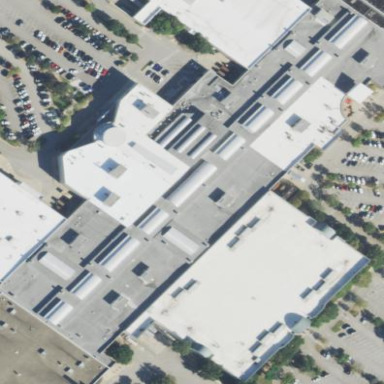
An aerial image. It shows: Mall building.